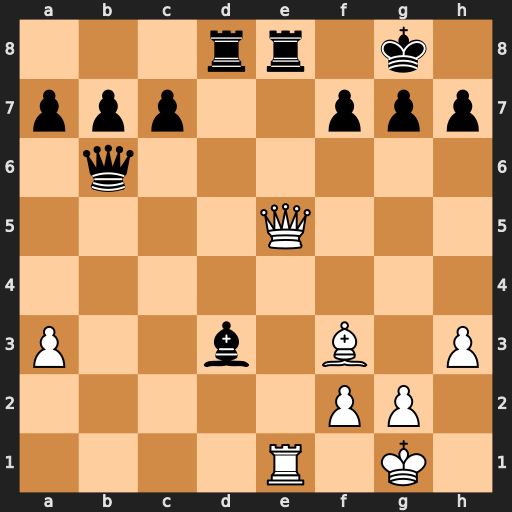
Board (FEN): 3rr1k1/ppp2ppp/1q6/4Q3/8/P2b1B1P/5PP1/4R1K1
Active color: w
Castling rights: -
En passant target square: -
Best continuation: Qxe8+ Rxe8 Rxe8#